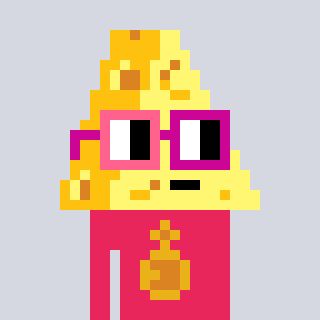
a pixel art character with square pink and red glasses, a cheese-shaped head and a redpinkish-colored body on a cool background